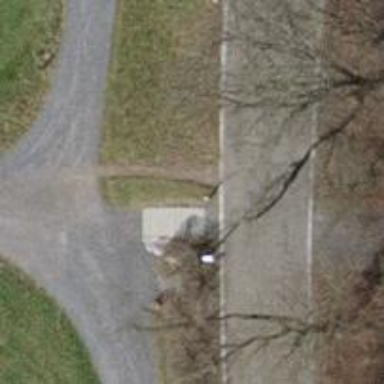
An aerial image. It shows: Gravel steps with grade2 tracktype.